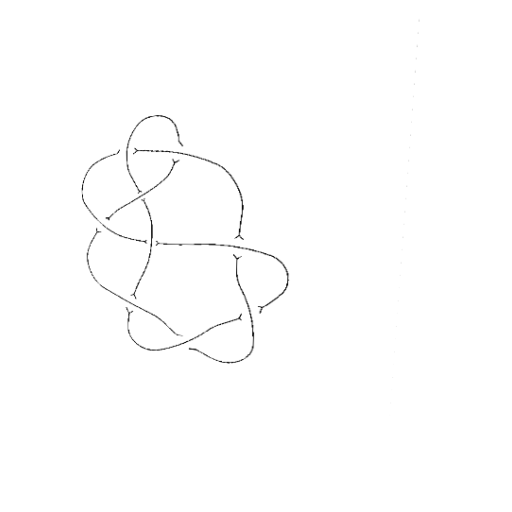
Crossing number: 9